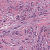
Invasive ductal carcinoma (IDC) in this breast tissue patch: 1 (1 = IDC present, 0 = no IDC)